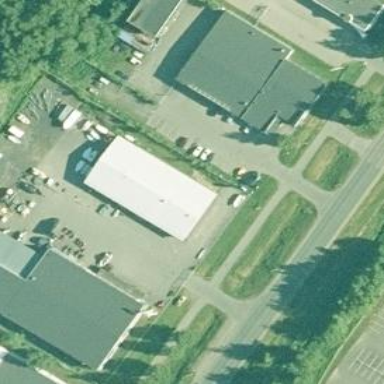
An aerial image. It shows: Retail building.